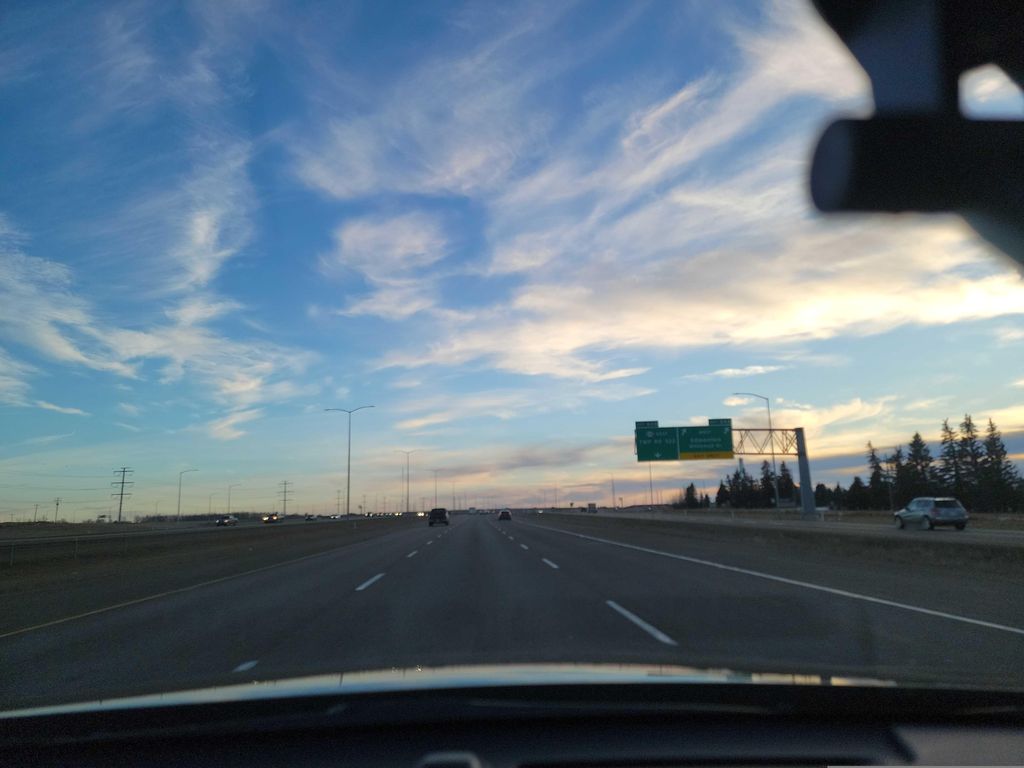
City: edmonton